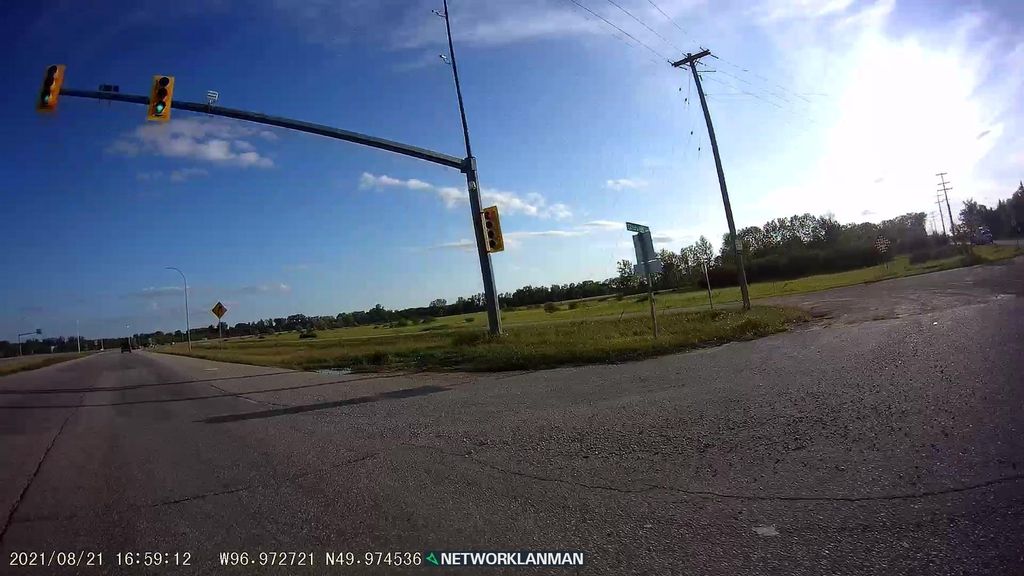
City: winnipeg